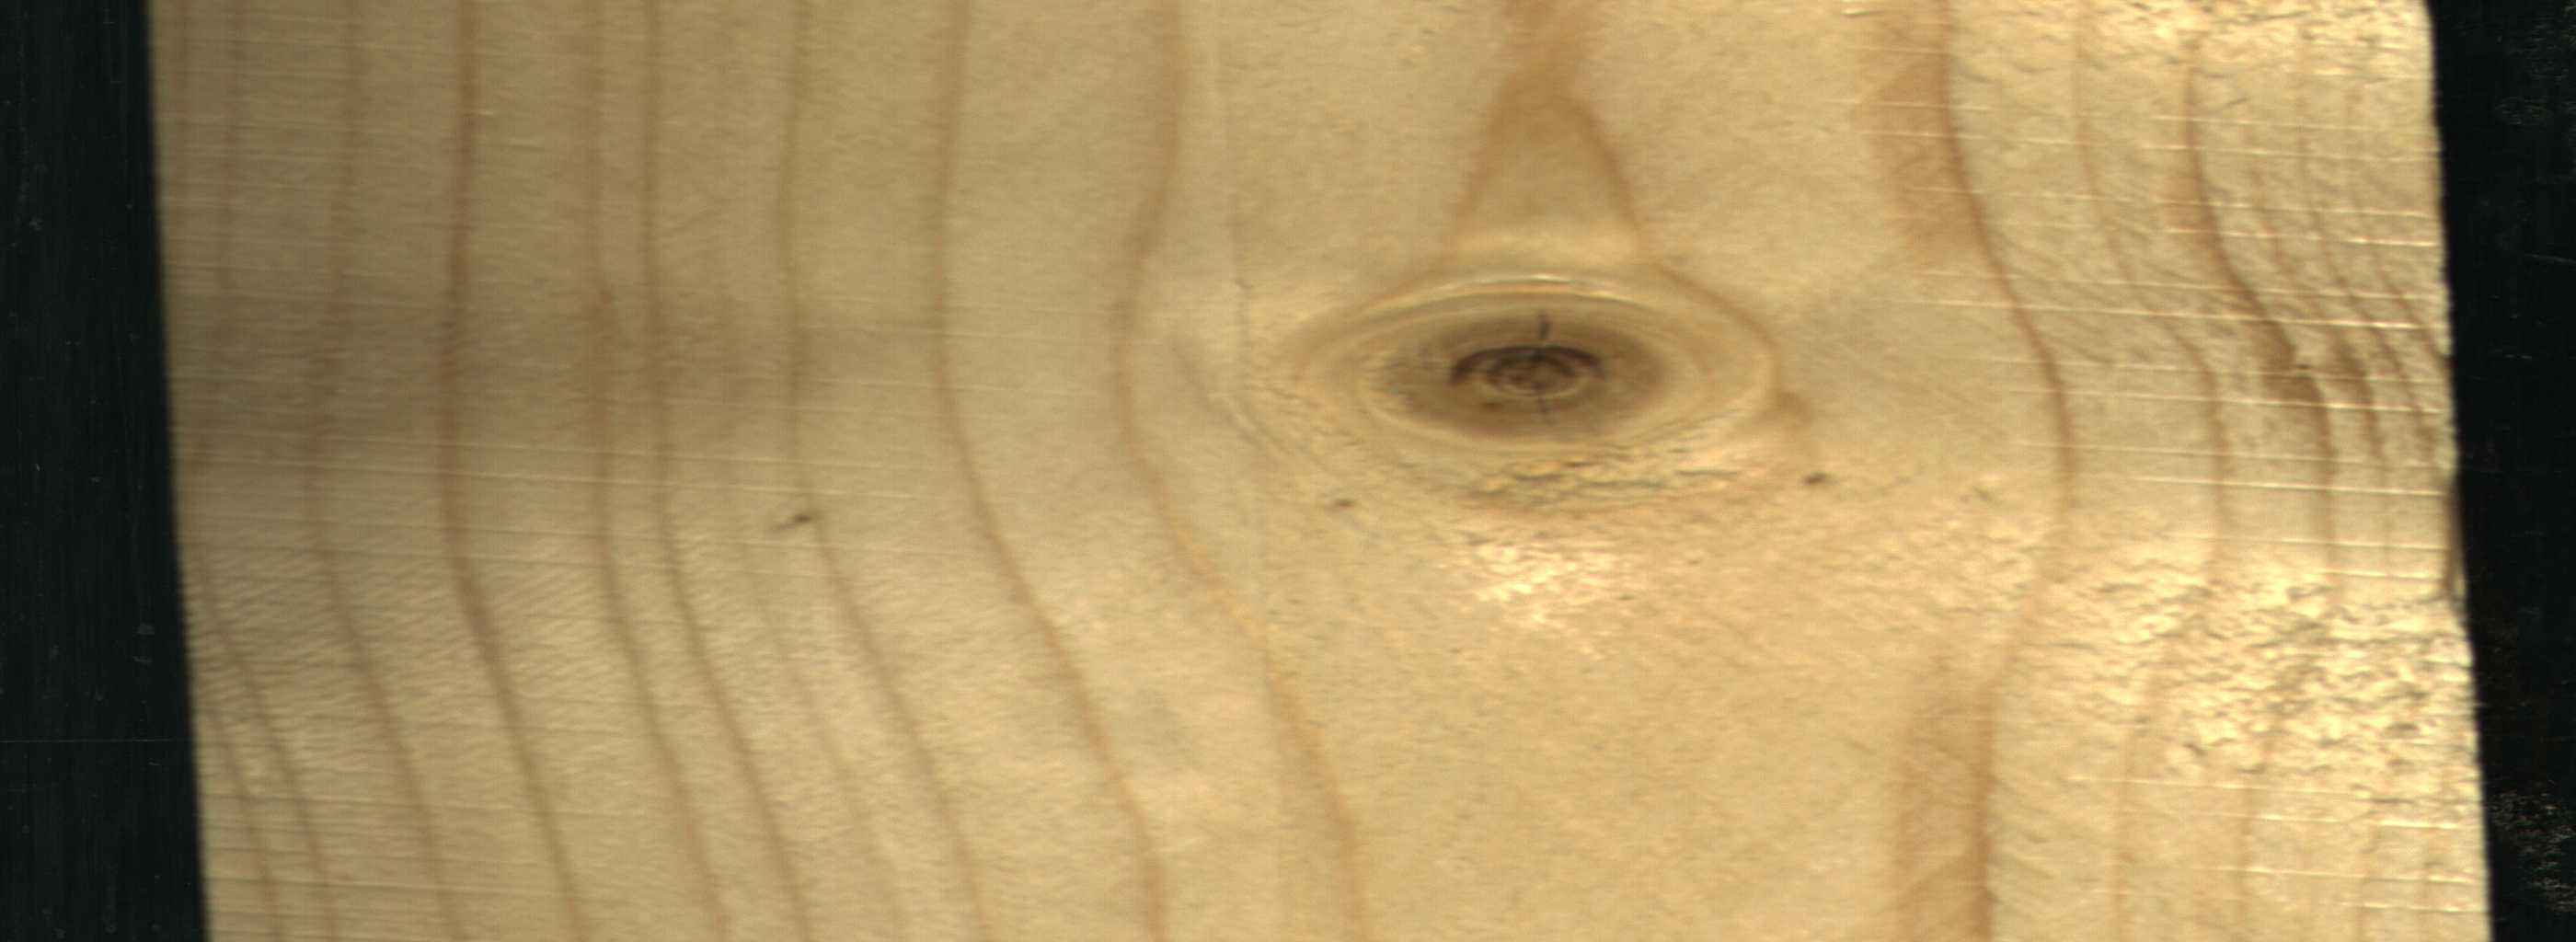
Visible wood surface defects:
Live_Knot